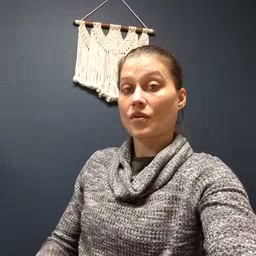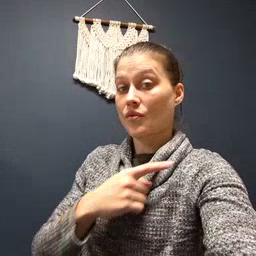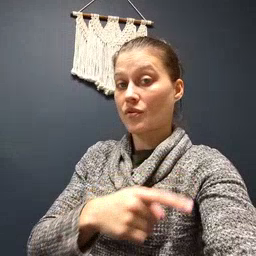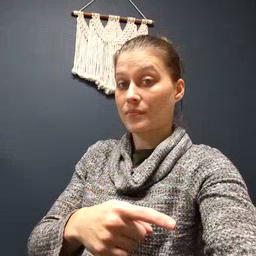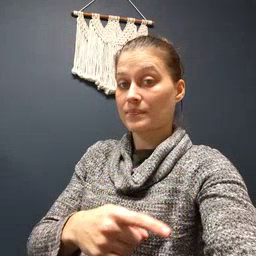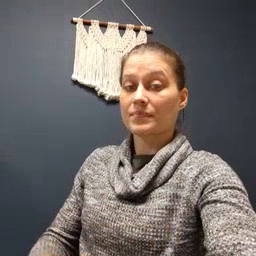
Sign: arm